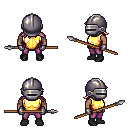
a pixel art fantasy rpg character, male body template, human, dark skin, gold chest armor, magenta pants, white blonde loose hair, metal helm, metal gloves, black shoes, spear, four views (front, back, left, right), 2x2 character sprite sheet, small pixel art, hard edges, no anti-aliasing